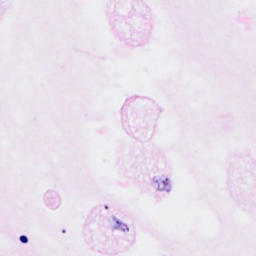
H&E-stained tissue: Breast